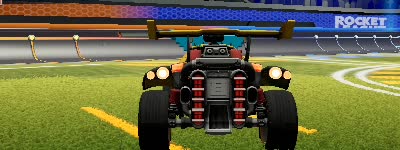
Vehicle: octane